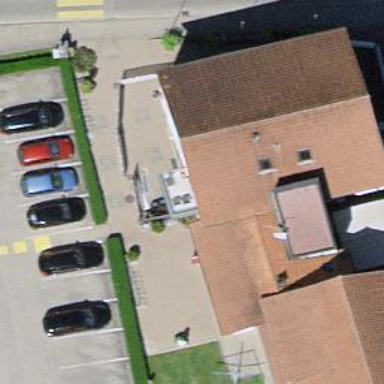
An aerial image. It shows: Bar.